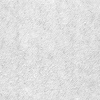
Atmospheric dust classification: not_dusty